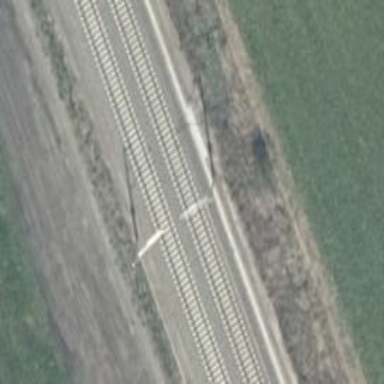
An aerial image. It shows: Railway milestone with catenary mast.